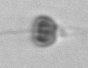
Label: Apedinella